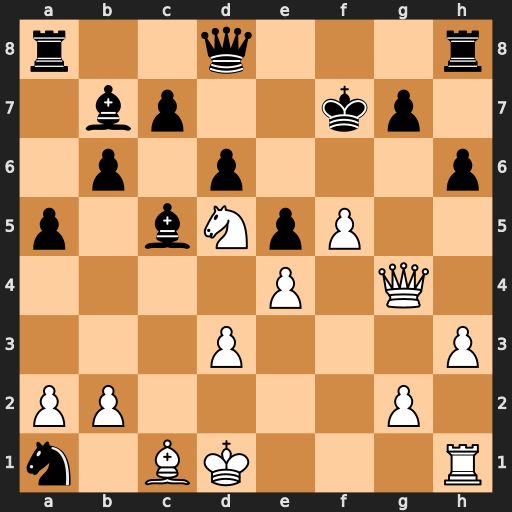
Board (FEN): r2q3r/1bp2kp1/1p1p3p/p1bNpP2/4P1Q1/3P3P/PP4P1/n1BK3R
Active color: w
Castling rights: -
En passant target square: -
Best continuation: Qg6+ Kf8 f6 gxf6 Rf1